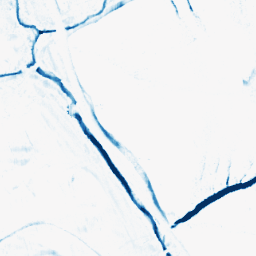
Category: morphological
Decomposition family: morphological_rect
Decomposition parameters: operation: closing
width: 5
height: 10
Upsampling method: linear_exact
Upsampling parameters: scale: 8
Upsampling scale: 8